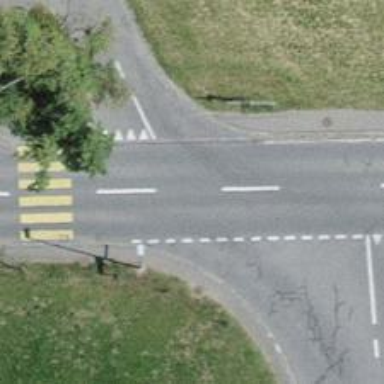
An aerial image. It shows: Tertiary road with asphalt surface.